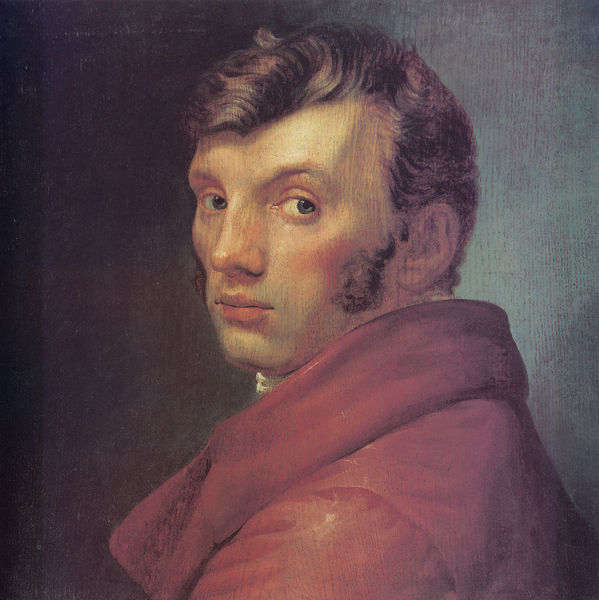
Titel: Selbstbildnis
Künstler: Philipp Otto Runge
Standort: Hamburg
Institution: Kunsthalle
Schlagwörter: blau, gemälde, haut, kopf, mann, schatten, weiß, grün, braun, frisur, haar, hintergrund, licht, mund, nase, ohr, profil, rücken, schwarz, stirn, blick, rot, schal, tuch, bart, hemd, jacke, jung, wand, augen, blass, gesicht, kragen, bildnis, hals, portrait, porträt, öl, auge, haare, mantel, augenbrauen, kinn, lippen, locke, ohren, puder, rouge, scheitel, schulter, seitlich, wangen, drehen, nacken, spitz, ernst, brauen, brun, glanz, homme, manteau, pupillen, wange, augenbraue, dreiviertelprofil, selbstporträt, selbstbildnis, backenbart, koteletten, gedreht, kotletten, ohrmuschel, runge, seitenblick, selbstportrait, wangenknochen, halbprofil, rasiert, seitenprofil, schläfen, eintönig, zugewandt, balu, fragend, nasenspitze, drehung, verdreht, peinture, tolle, allemand, rückblick, jeune, bilnis, rote jacke, augenhöhle, geheimratsecke, mase, rasur, schluter, ängstlich, btaun, amr, hintzergrund, regard, haarwellen, rote robe, rasier, portär, dunkle wand, kotleten, favoris, lèvres, leerer hintergrund, cheveux brun, lèvres rouges